Question: I am trying create circle diagram using circlize package in R.
Here example where I use random color:
'''
require(circlize)
circos.par("default.track.height" = 0.1, cell.padding = c(0, 0, 0, 0))
circos.initializeWithIdeogram(plotType = NULL)
bed1 = generateRandomBed(nr = 10)
f = colorRamp2(breaks = c(-1, 0, 1), colors = c("green", "black", "red"))
rand_col = function(k) {
return(rgb(runif(k), runif(k), runif(k)))
}
circos.genomicTrackPlotRegion(bed1, stack = FALSE, numeric.column=4, panel.fun = function(region, value, ...) {
circos.genomicRect(region, value, col = rand_col(nrow(region)), border = NA, ...)
})
'''
Will lead to figure like this:

Now I would like to pass own colors - not random as generated in previous case.
'''
bed1$clr <- sample(c("red", "green", "blue", "purple", "red",
"yellow", "blue", "red", "green", "cyan"), nrow(bed1), replace=TRUE)
circos.genomicTrackPlotRegion(bed1, stack = FALSE, numeric.column=4, panel.fun = function(region, value, ...) {
circos.genomicRect(region, value, col = bed1$clr, border = NA, ...)
})
'''
But hit error:
'''
Error in .normalizeGraphicalParam(col, 1, nr, "col") :
The length of 'col' (19) should be equal to 1 or the number of your regions (1).
'''
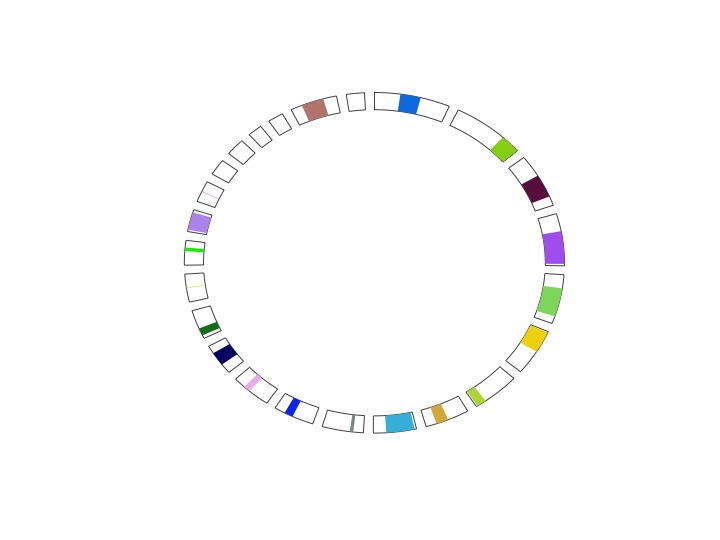
Answer: in 'panel.fun', 'region' and 'value' correspond to the data on each chromosome, so you cannot use 'bed1$clr' because 'bed1$clr' corresponds to the whole data.
actually, in 'panel.fun', 'value' contains columns excluding the first three columns in 'bed1' and only contains data for the current chromosome (remember 'panel.fun' applied on each chromosome), so you can change your code to:
'''
circos.genomicTrackPlotRegion(bed1, panel.fun = function(region, value, ...) {
circos.genomicRect(region, value, col = value$clr, border = NA, ...)
})
'''
BTW, replace 'default.track.height' to 'track.height' in 'circos.par' if you are using the latest version of 'circlize' (0.1.3).